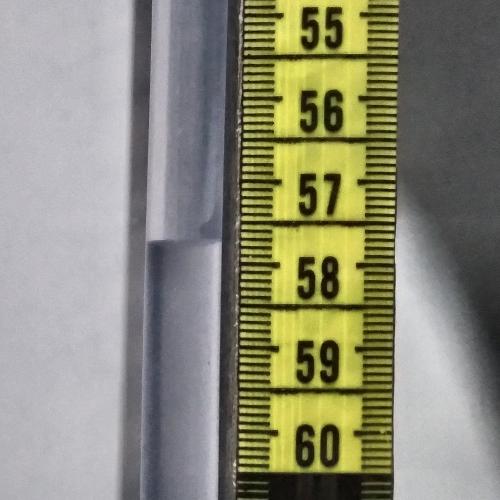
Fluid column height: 57.7 cm